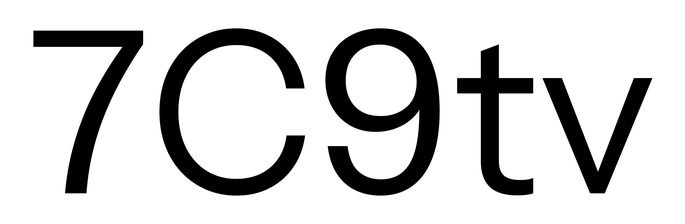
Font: InstrumentSans_Regular